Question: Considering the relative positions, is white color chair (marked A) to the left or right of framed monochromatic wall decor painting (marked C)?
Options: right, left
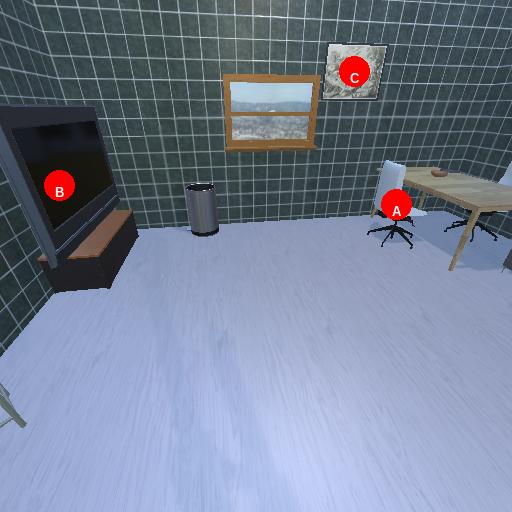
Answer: right